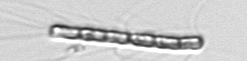
Label: Chaetoceros_subtilis